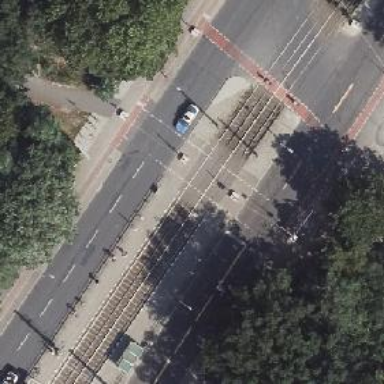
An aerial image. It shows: Uncontrolled tram crossing.